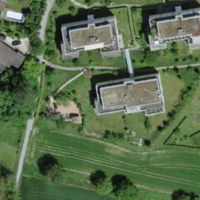
EUNIS habitat code: 55
Species observed at this site:
Euonymus europaeus